Field crop: maize
Growth stage: 2
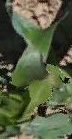
Species: maize